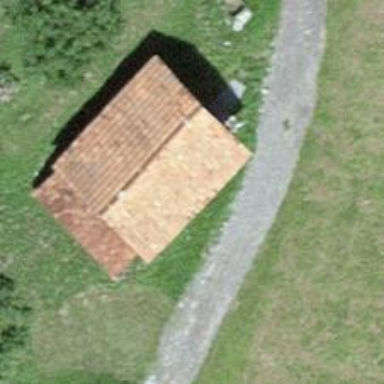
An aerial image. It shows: Barn.